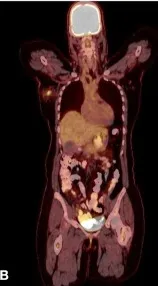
(B) A hyper metabolic right axillary lymph node, which is compatible with the patient's known right breast primary malignancy and a presumed metastatic right axillary lymph node.
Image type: radiology (pet)